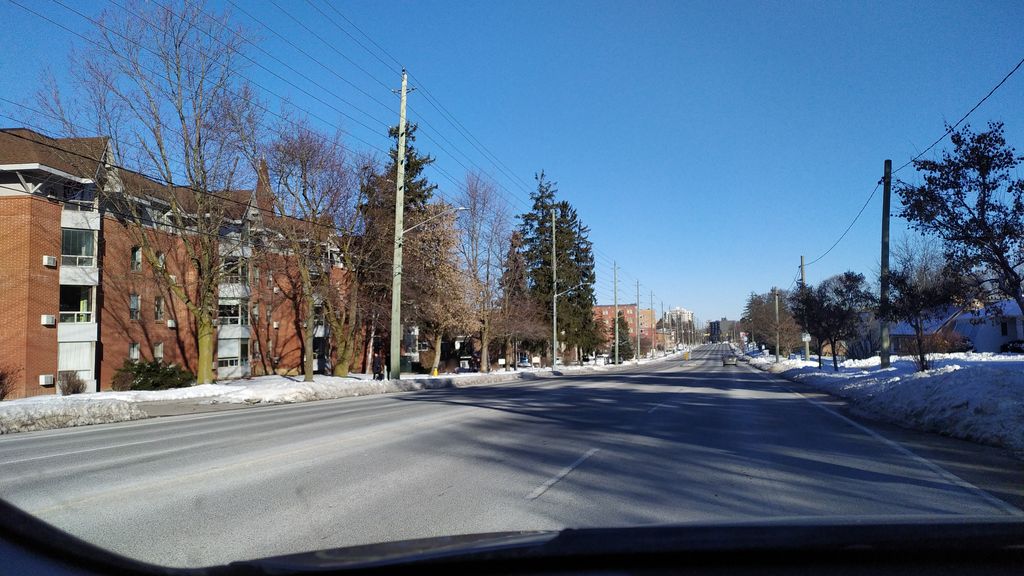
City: kitchener-waterloo